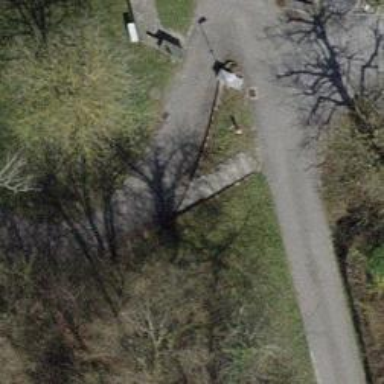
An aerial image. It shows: Red bench.